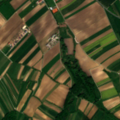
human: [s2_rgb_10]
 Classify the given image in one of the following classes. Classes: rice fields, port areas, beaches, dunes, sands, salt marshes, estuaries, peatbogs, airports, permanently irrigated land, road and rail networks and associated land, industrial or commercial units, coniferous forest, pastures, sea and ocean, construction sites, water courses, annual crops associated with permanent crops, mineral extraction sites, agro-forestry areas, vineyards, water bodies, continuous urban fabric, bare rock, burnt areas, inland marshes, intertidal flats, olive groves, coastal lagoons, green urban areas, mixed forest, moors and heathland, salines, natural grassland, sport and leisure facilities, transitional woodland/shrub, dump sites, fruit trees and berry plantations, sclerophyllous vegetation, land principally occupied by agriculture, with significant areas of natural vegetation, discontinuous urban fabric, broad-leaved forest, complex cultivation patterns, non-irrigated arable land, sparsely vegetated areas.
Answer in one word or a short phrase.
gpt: discontinuous urban fabric, non-irrigated arable land, vineyards, broad-leaved forest